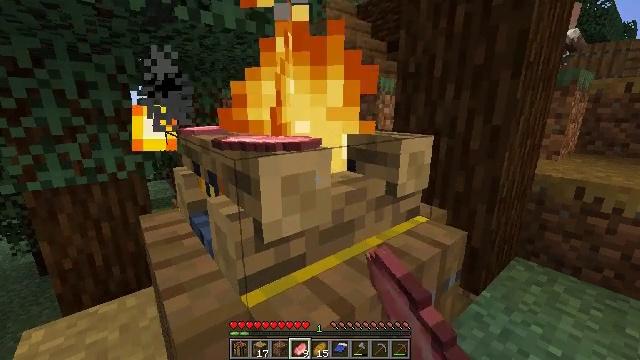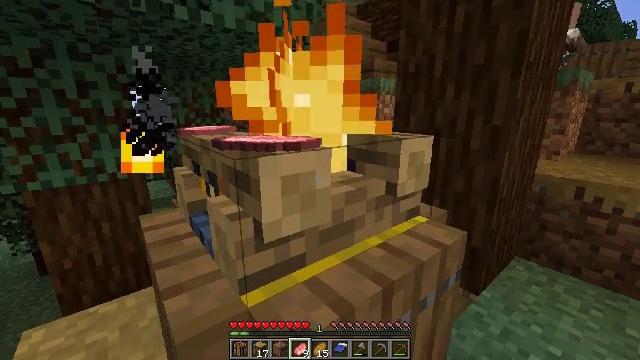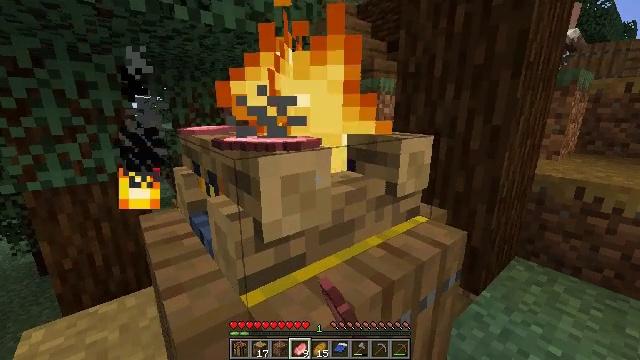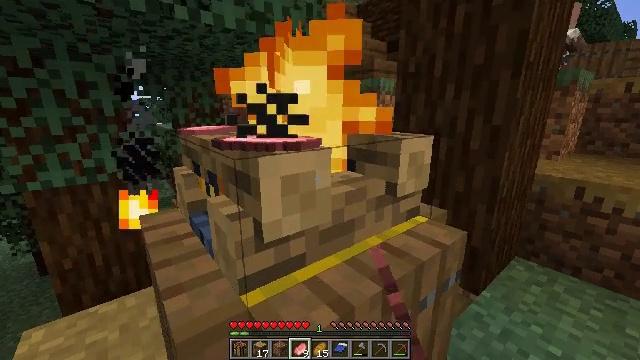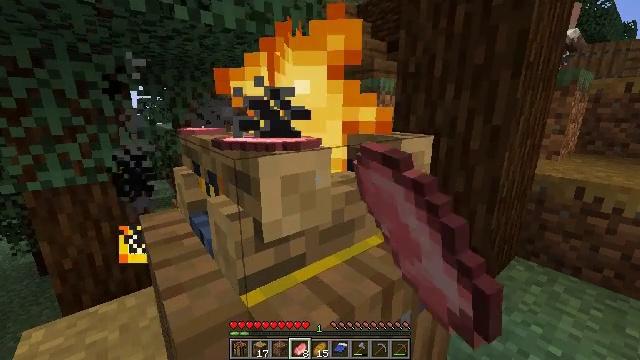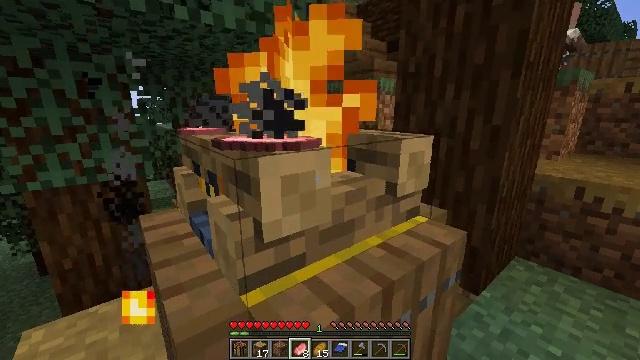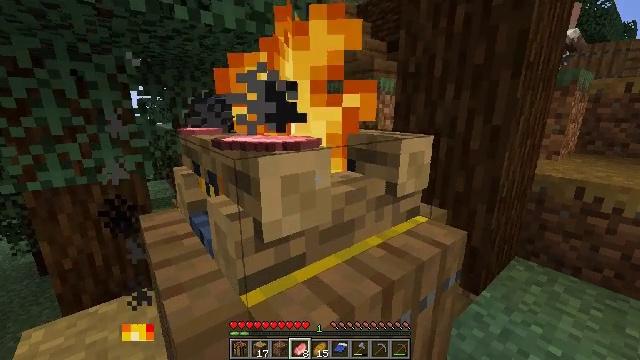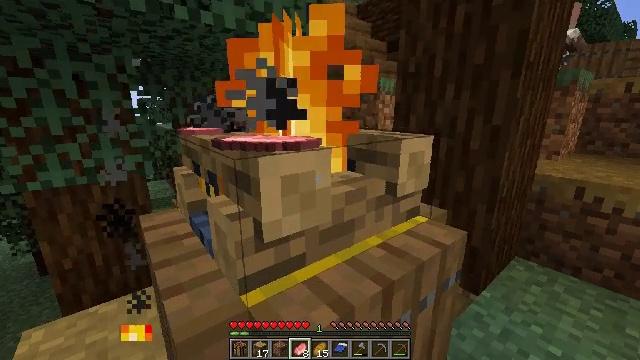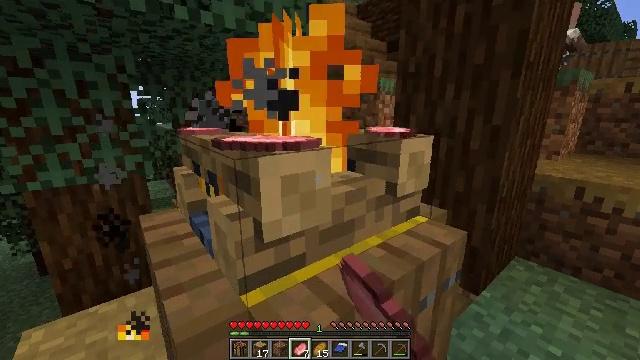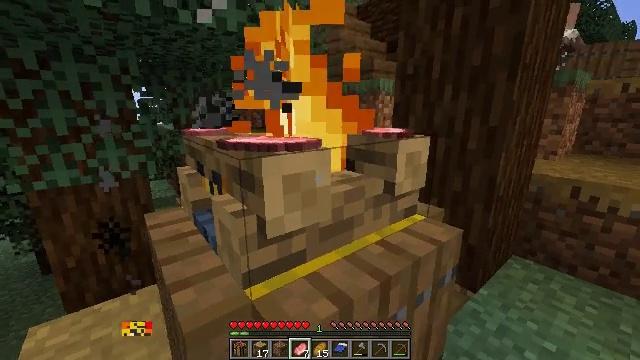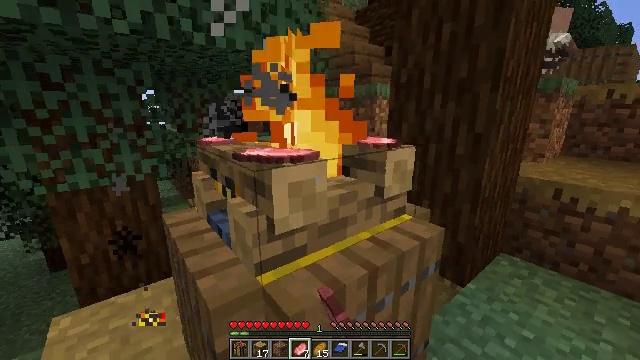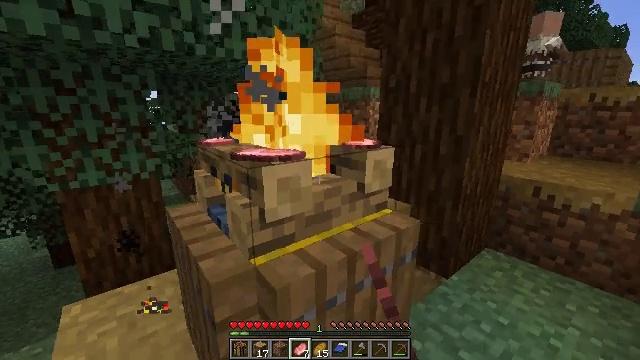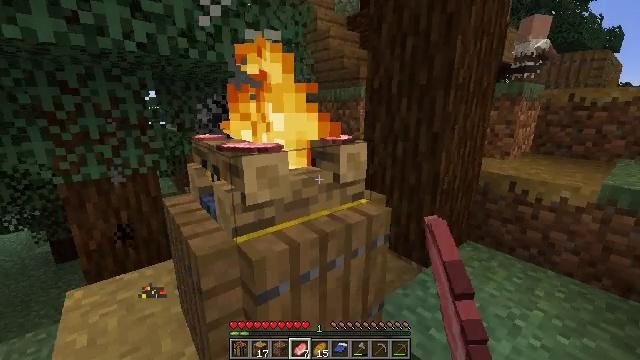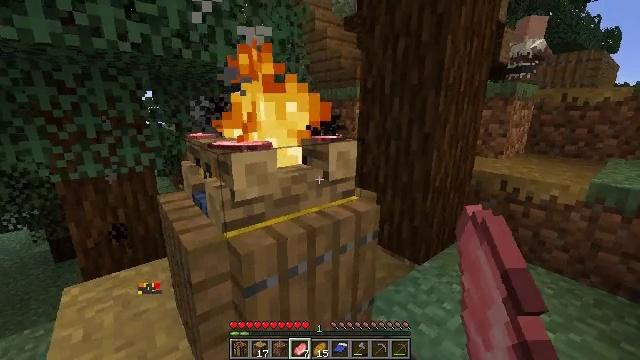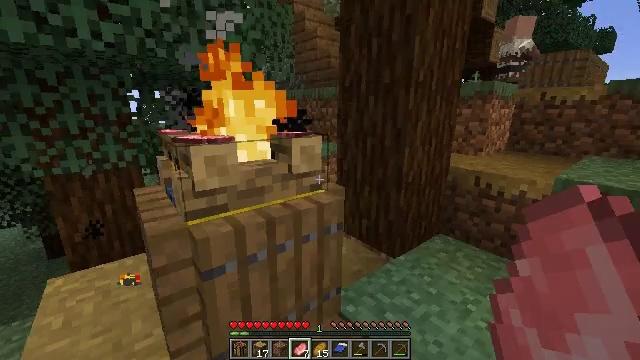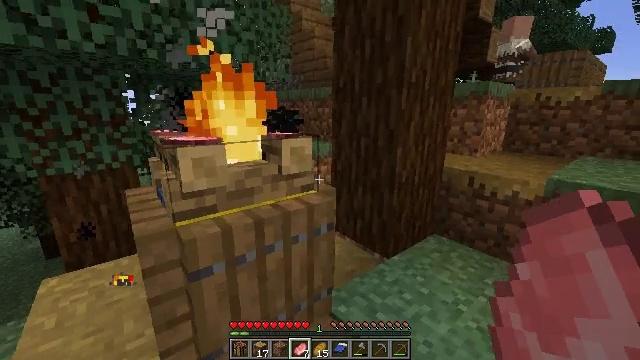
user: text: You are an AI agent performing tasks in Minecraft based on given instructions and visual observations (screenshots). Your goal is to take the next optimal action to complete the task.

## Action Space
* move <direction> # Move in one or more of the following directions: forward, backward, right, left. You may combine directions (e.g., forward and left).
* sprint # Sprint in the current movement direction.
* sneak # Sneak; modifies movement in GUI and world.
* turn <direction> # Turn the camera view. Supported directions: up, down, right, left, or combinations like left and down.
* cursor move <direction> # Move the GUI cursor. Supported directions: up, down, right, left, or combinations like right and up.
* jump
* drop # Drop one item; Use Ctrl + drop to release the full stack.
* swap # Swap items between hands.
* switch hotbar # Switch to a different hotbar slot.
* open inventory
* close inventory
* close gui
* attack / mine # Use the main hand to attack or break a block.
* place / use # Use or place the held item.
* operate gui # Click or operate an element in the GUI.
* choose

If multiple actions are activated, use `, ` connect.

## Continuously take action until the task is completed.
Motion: motion action
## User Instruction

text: Gather mossy cobblestone from a dungeon or ruin.
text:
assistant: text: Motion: use / place
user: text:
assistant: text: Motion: use / place
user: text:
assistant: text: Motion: use / place
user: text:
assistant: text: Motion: use / place
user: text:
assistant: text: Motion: use / place
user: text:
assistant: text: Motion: use / place
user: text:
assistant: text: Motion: use / place
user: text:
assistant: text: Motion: use / place
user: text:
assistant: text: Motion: move back, use / place
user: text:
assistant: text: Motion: move back
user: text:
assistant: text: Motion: move back and move right
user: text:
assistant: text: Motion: move back and move right
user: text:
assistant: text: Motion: move right
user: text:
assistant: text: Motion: move right
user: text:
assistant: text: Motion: move forward and move right
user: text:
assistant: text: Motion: move forward and move right, turn left
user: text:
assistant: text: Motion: move forward and move right, turn left
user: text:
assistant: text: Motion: move forward and move right
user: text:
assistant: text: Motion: move forward and move right
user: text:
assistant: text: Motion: move forward and move right
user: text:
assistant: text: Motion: move forward and move right
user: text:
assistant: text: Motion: move forward and move right
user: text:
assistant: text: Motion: move forward and move right
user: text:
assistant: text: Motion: move forward and move right
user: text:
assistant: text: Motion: move forward and move right
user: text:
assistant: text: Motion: move forward and move right, jump
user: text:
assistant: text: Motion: move forward and move right, jump
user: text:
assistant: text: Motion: move forward and move right, jump
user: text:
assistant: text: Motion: move forward and move right, jump
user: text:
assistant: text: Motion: move forward and move right, jump